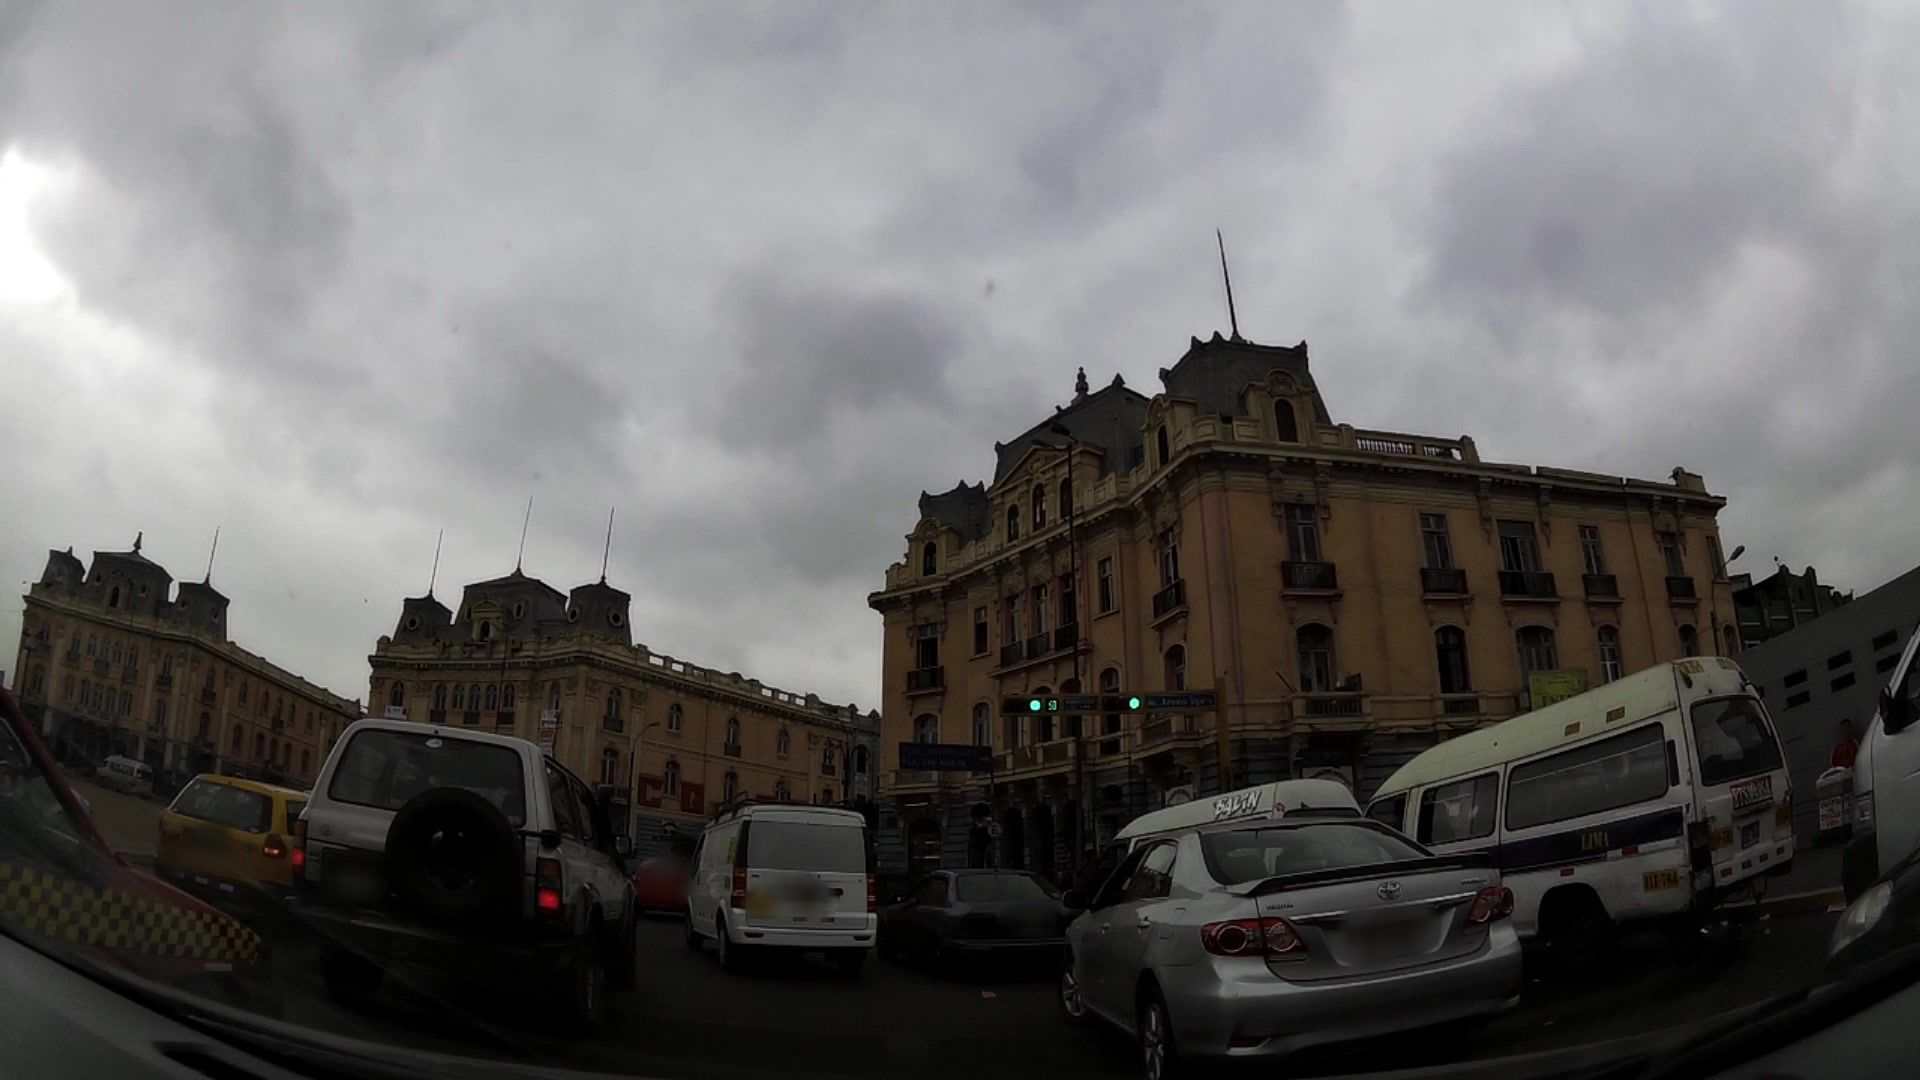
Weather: cloudy
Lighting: day
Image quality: good
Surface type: driving surface
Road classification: steps, footway, bus_stop
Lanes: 3.0
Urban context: urban centre
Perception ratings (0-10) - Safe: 4.72, Lively: 8.04, Beautiful: 6.52, Boring: 5.8, Depressing: 6.79, Wealthy: 7.28